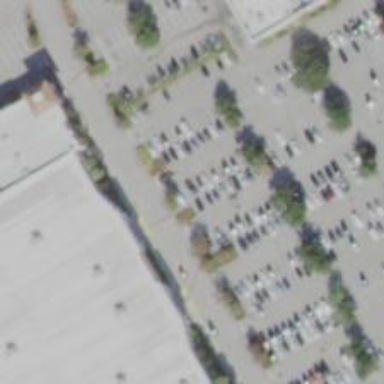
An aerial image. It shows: Parking space.